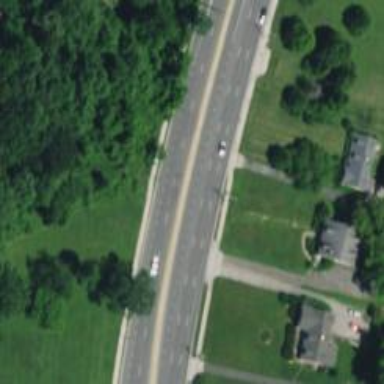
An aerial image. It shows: Asphalt road classified as primary highway.